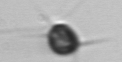
Label: Acanthoica_quattrospina